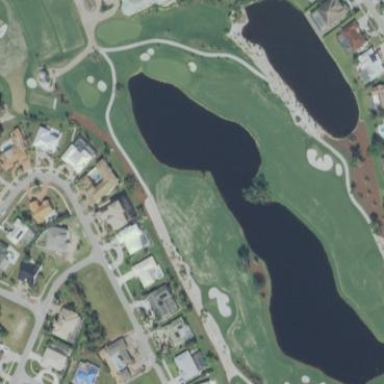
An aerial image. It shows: Sand bunker on golf course.